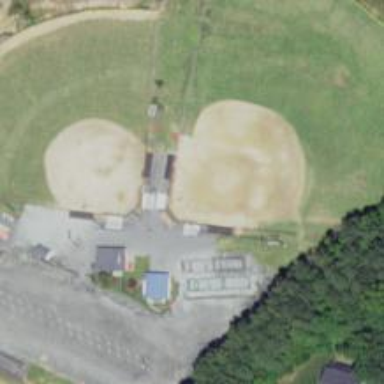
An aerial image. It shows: Bleachers on leisure land.